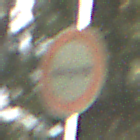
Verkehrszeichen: VerbotPersonenkraftwagenMitAnhaenger
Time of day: MorningAfternoon
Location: Outdoor (Nature)
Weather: Clear
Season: NotSpecified
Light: Natural